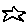
Label: star